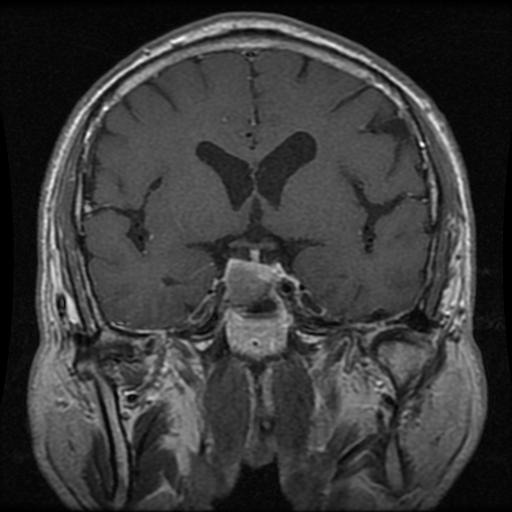
Label: pituitary